Question: Using Grails 2.3.9 and Vaadin plugin 7.3.9
'''
class MyUI extends UI {
@Override
protected void init(VaadinRequest vaadinRequest) {
VerticalLayout layout = new VerticalLayout()
layout.setMargin(true)
SignInForm signInForm = new SignInForm()
layout.addComponent(signInForm)
layout.setComponentAlignment(signInForm, Alignment.MIDDLE_CENTER)
layout.setSizeFull()
setContent(layout)
}
}
'''
Custom component
'''
class SignInForm extends CustomComponent {
Panel p = new Panel()
public SignInForm() {
p.setSizeUndefined()
Label label = new Label("test");
p.setContent(label);
setCompositionRoot(p);
}
}
'''
This is how it looks:

How can I center the custom component horizontally?
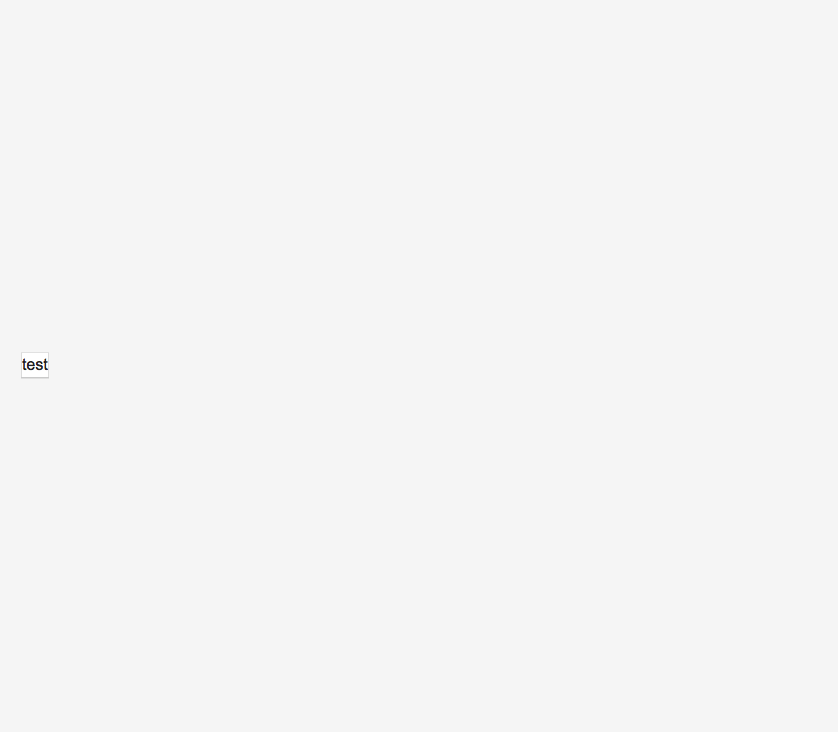
Answer: Place the custom component inside a vetical layout. Set the size of the custom component undefined. Set the size of the vertical layout full & align it to the centre.
'''
public void init(VaadinRequest request) {
VerticalLayout vLayout = new VerticalLayout();
SignInComponent signInComponent = new SignInComponent();
vLayout.addComponent(signInComponent);
vLayout.setSizeFull();
vLayout.setComponentAlignment(signInComponent, Alignment.MIDDLE_CENTER);
this.setContent(vLayout);
class SignInComponent extends CustomComponent {
public SignInComponent() {
Panel p = new Panel();
p.setSizeUndefined();
Label label = new Label("test");
p.setContent(label);
this.setSizeUndefined();
this.setCompositionRoot(p);
}
}
'''
Use a panel instead of custom layout:
'''
public void init(VaadinRequest request) {
VerticalLayout vLayout = new VerticalLayout();
SignInPanel signInPanel = new SignInPanel();
vLayout.addComponent(signInPanel);
vLayout.setSizeFull();
vLayout.setComponentAlignment(signInPanel, Alignment.MIDDLE_CENTER);
this.setContent(vLayout);
}
class SignInPanel extends Panel {
public SignInPanel() {
this.setSizeUndefined();
Label label = new Label("test");
this.setContent(label);
}
}
'''
Code output for both: